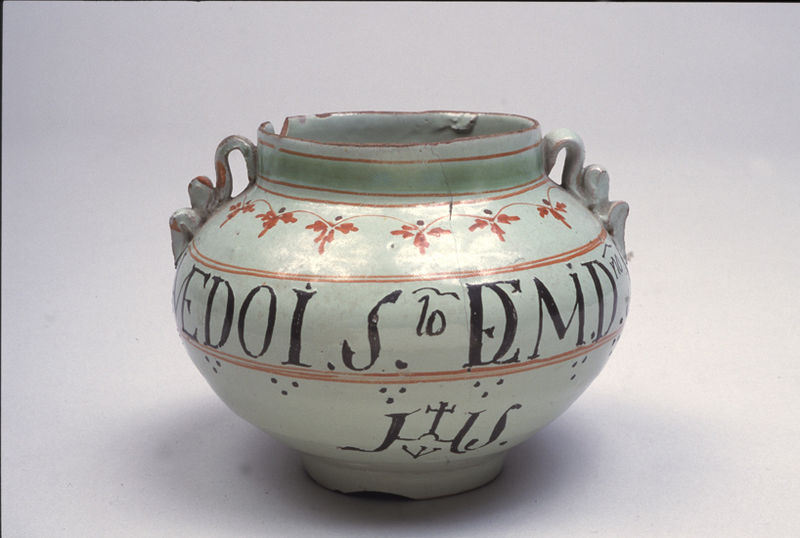
Titel: Jar (Jarrón)
Standort: Amherst (Massachusetts, USA)
Institution: Mead Art Museum, Amherst College
Schlagwörter: blue, church, red, white, black, gray, green, old, decorative, flowers, pink, brown, plant, pot, vase, flower, greek, roman, orange, ribbon, plants, decoration, dots, band, cross, writing, letters, letter, urn, leaves, antique, ornaments, lines, ceramic, cup, leaf, paint, stripe, opening, china, pottery, artifact, tan, round, border, latin, photograph, text, porcelain, bowl, painted, base, broken, keramik, krug, points, words, ewer, handles, s, henkel, chip, ornamente, clay, object, font, volutes, ripple, damaged, crack, scallop, chipped, handle, rim, glaze, cracked, clay pot, verzierungen, aedoi, dmd, edoi.s, chips, porcelan, light green, vedoi, wide opening, steingut, beschriftung, torquoise, fllowers